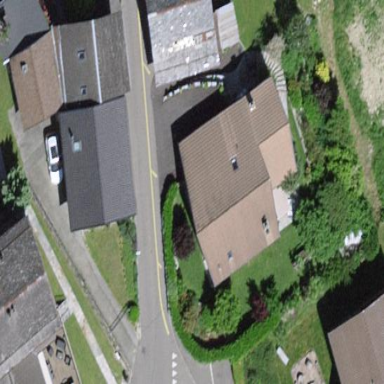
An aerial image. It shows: Simple house.